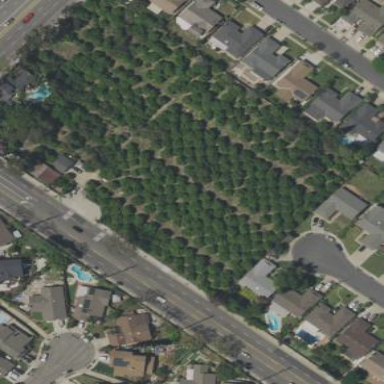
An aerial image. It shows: Orange orchard with beautiful orange trees.